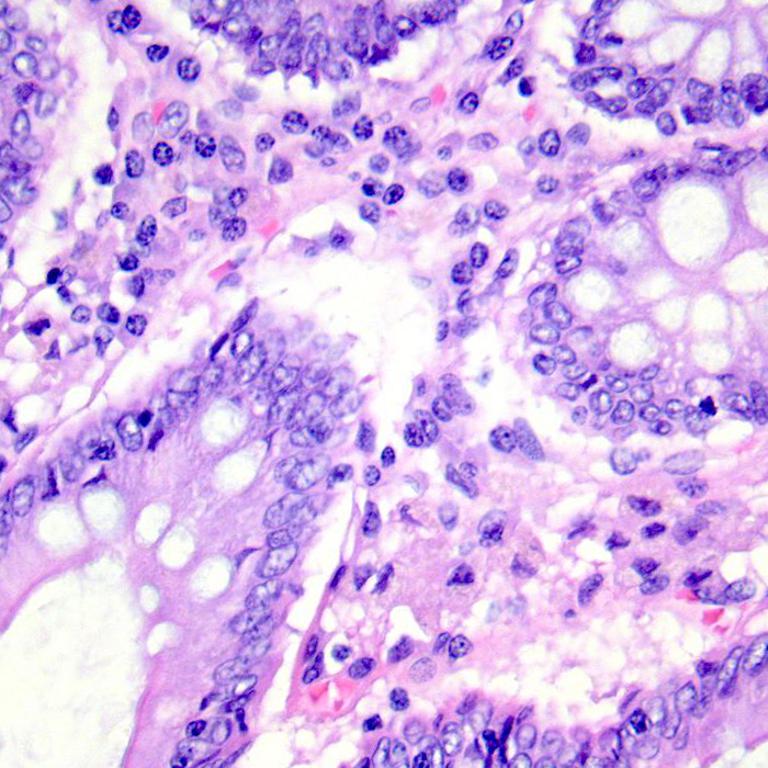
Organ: colon
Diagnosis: benign